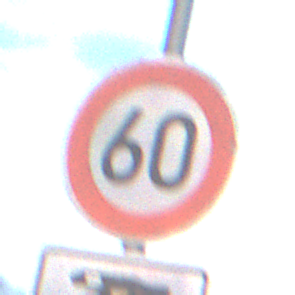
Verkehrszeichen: Geschwindigkeit60
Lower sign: HinweisDurchSinnbild23
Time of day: SunriseSunset
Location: Outdoor (Nature)
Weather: PartlyCloudy
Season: NotSpecified
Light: Natural